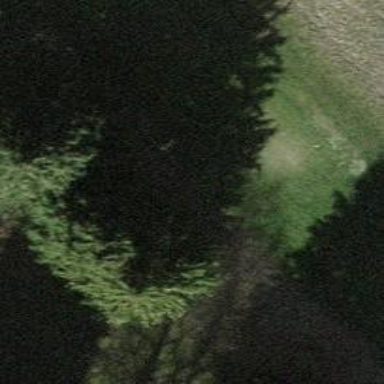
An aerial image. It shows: Grassy area designated as golf tee.